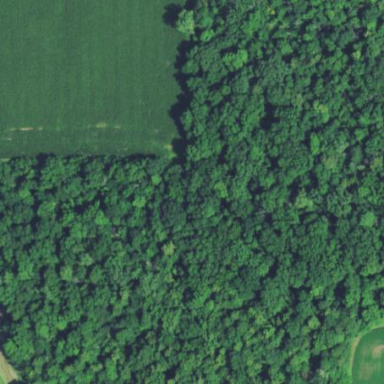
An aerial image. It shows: Deciduous broadleaved woodland.